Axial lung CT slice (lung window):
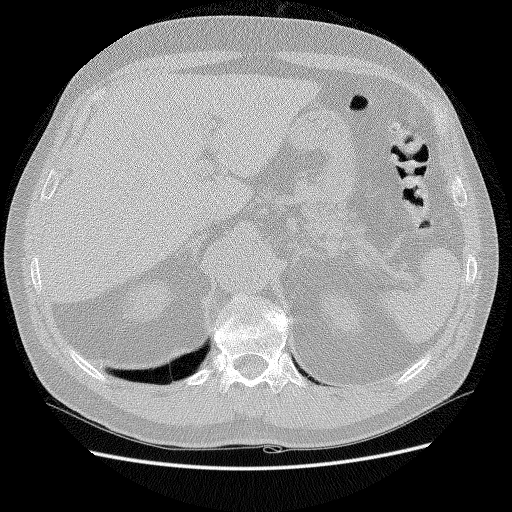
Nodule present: no